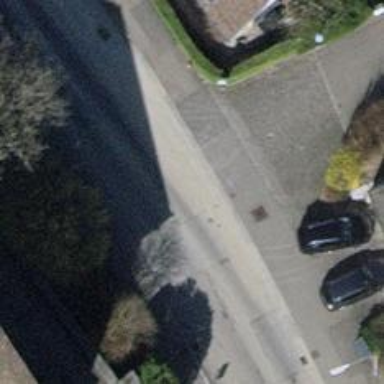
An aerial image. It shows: Unmarked crossing with traffic calming table.